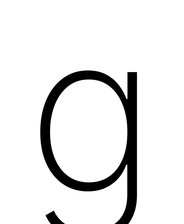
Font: Inter_ExtraLight